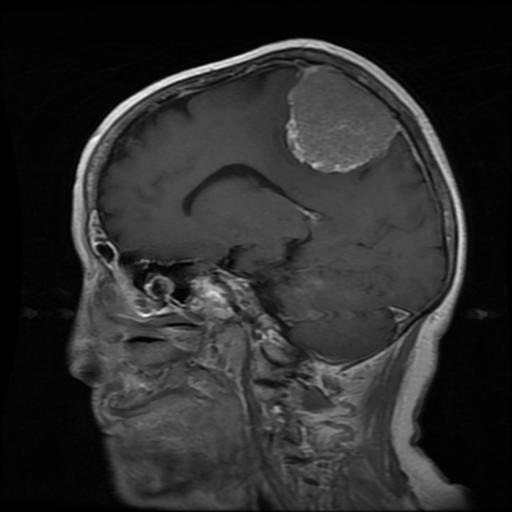
Label: meningioma